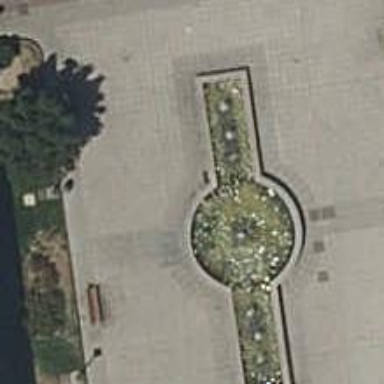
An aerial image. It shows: Fountain.